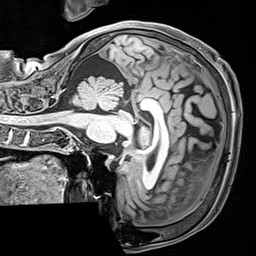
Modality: T1w
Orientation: sagittal
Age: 58
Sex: female
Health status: healthy
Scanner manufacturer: siemens
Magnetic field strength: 3 T
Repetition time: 2.4 s
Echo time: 0.00217 s